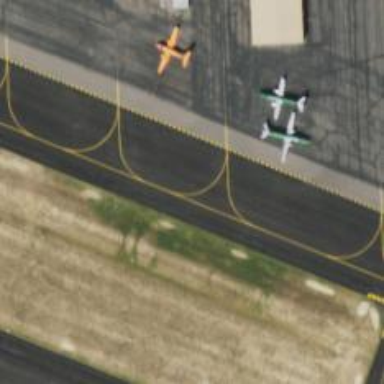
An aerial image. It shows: Image of taxiway at airport.